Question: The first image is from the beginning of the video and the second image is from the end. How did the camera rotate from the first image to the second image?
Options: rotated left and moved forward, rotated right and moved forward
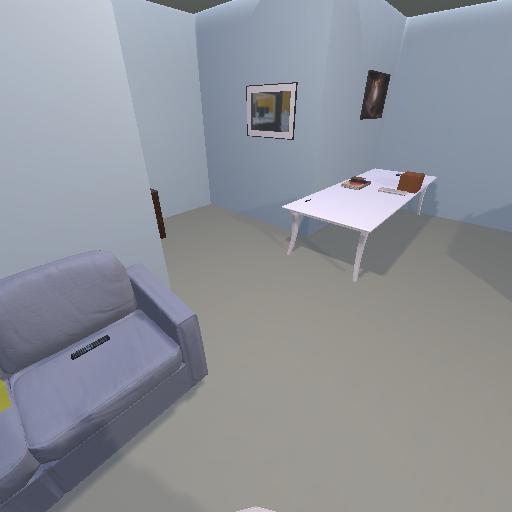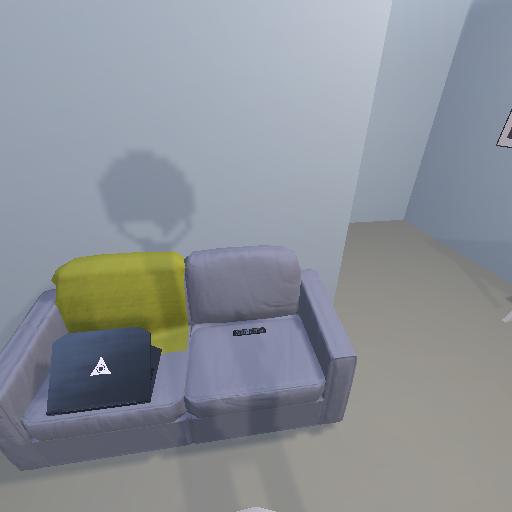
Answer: rotated left and moved forward